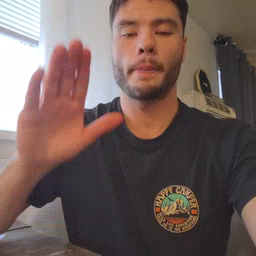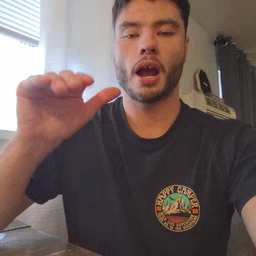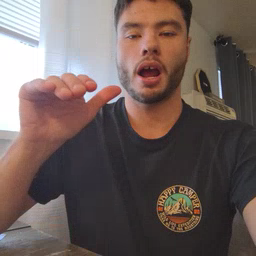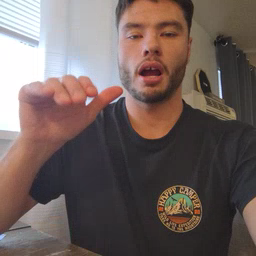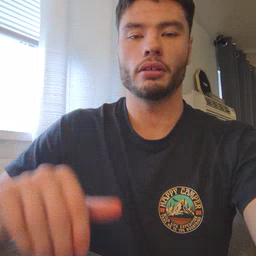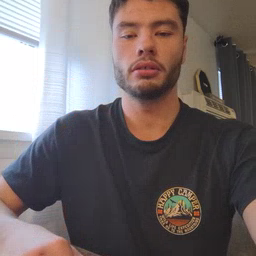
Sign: bye